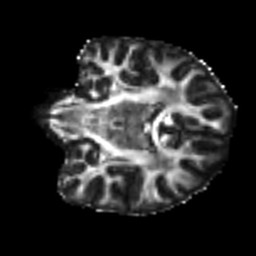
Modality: FA
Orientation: coronal
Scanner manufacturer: siemens
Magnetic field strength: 3 T
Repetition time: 4 s
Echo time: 0.0594 s